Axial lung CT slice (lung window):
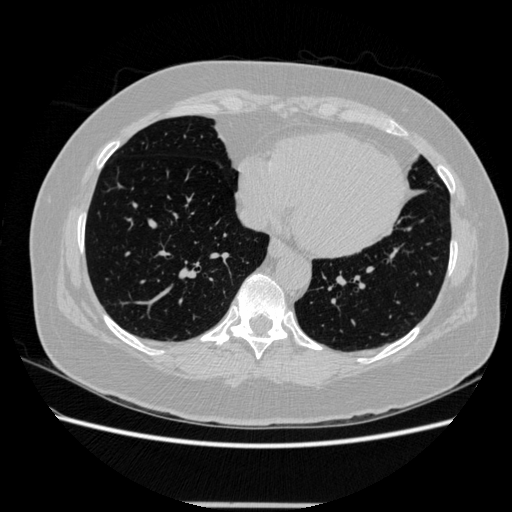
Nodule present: no